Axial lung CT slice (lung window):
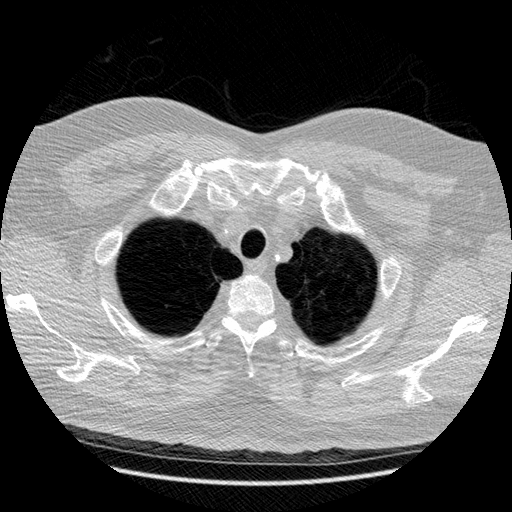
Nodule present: no